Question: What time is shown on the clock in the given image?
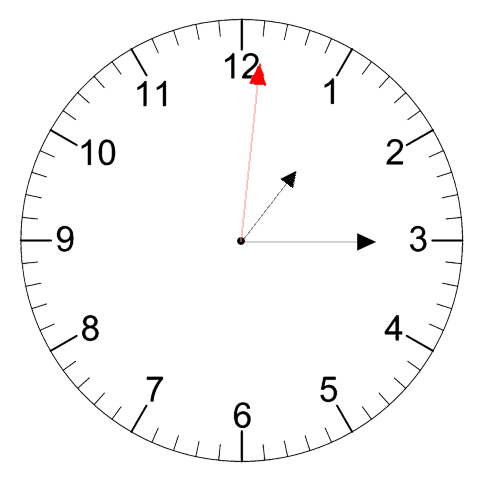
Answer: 01:15:01